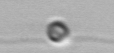
Label: flagellate